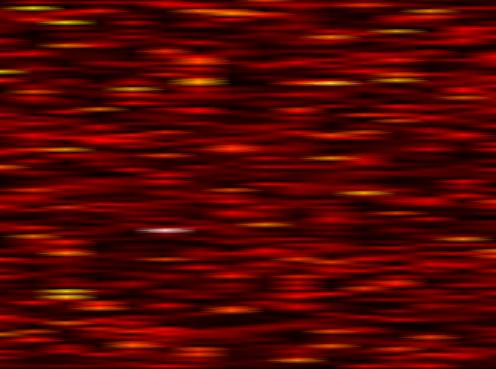
Label: FBMC